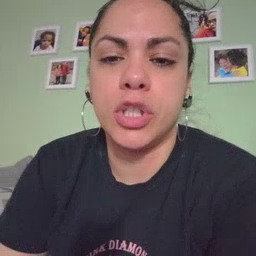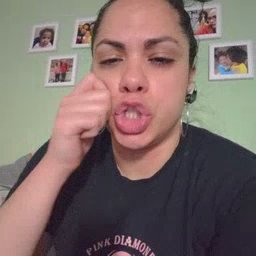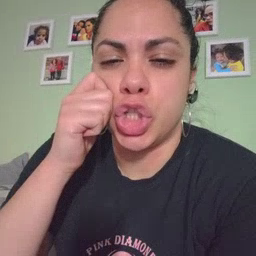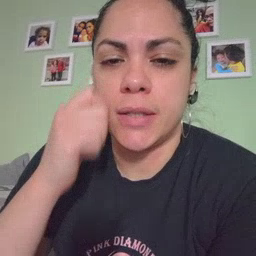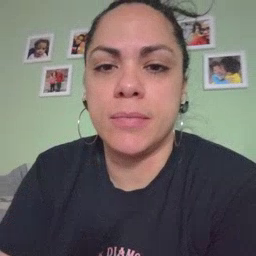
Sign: cheek